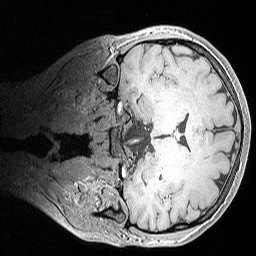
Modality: MP2RAGE
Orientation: coronal
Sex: female
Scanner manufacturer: siemens
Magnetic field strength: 3 T
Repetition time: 5 s
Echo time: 0.00292 s